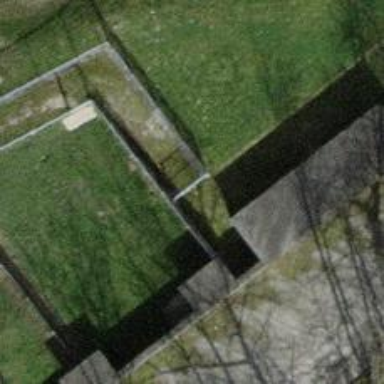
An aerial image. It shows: Gate.